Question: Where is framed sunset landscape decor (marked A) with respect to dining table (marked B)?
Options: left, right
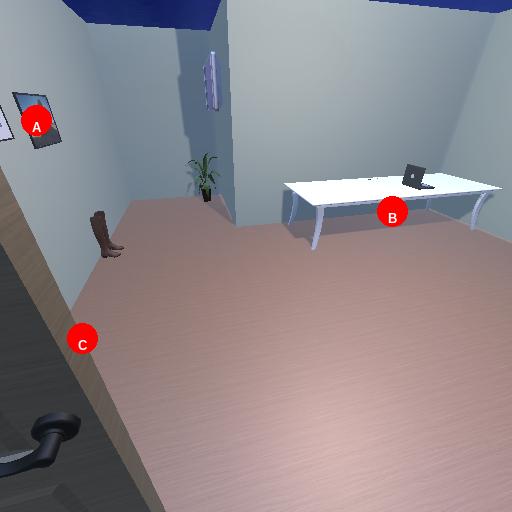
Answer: left